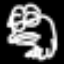
Label: frog